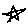
Label: star